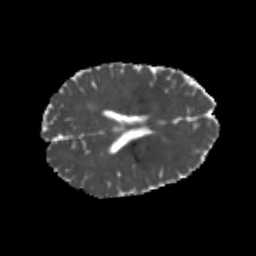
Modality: MD
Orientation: axial
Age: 20
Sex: female
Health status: healthy
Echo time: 0.074 s